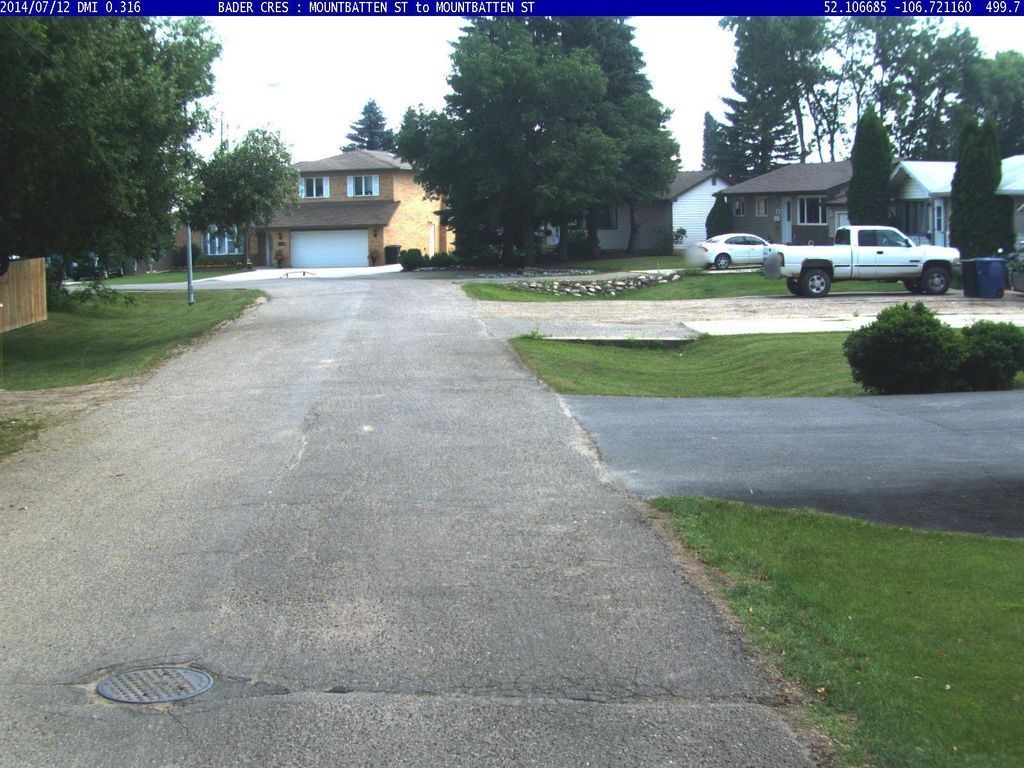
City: saskatoon